Field crop: tomato
Growth stage: 1
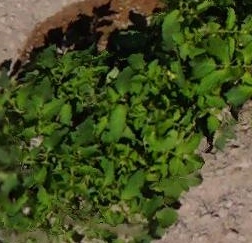
Species: tomato